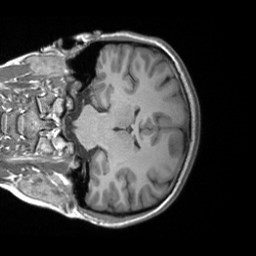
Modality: T1w
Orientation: coronal
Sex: female
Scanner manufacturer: siemens
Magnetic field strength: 3 T
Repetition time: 1.9 s
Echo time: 0.00252 s